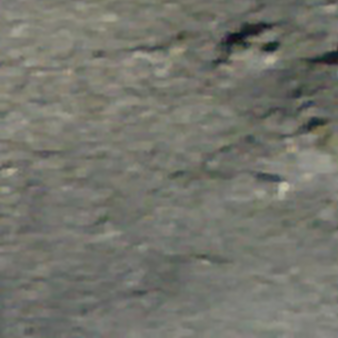
Label: other